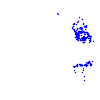
Particle: electron